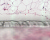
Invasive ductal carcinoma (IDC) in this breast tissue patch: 0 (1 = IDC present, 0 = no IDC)